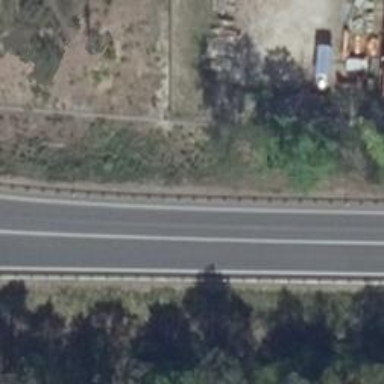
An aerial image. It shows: Asphalt motorway link.